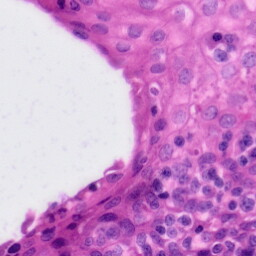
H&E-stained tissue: Tonsil